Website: macys
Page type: customer-info-address
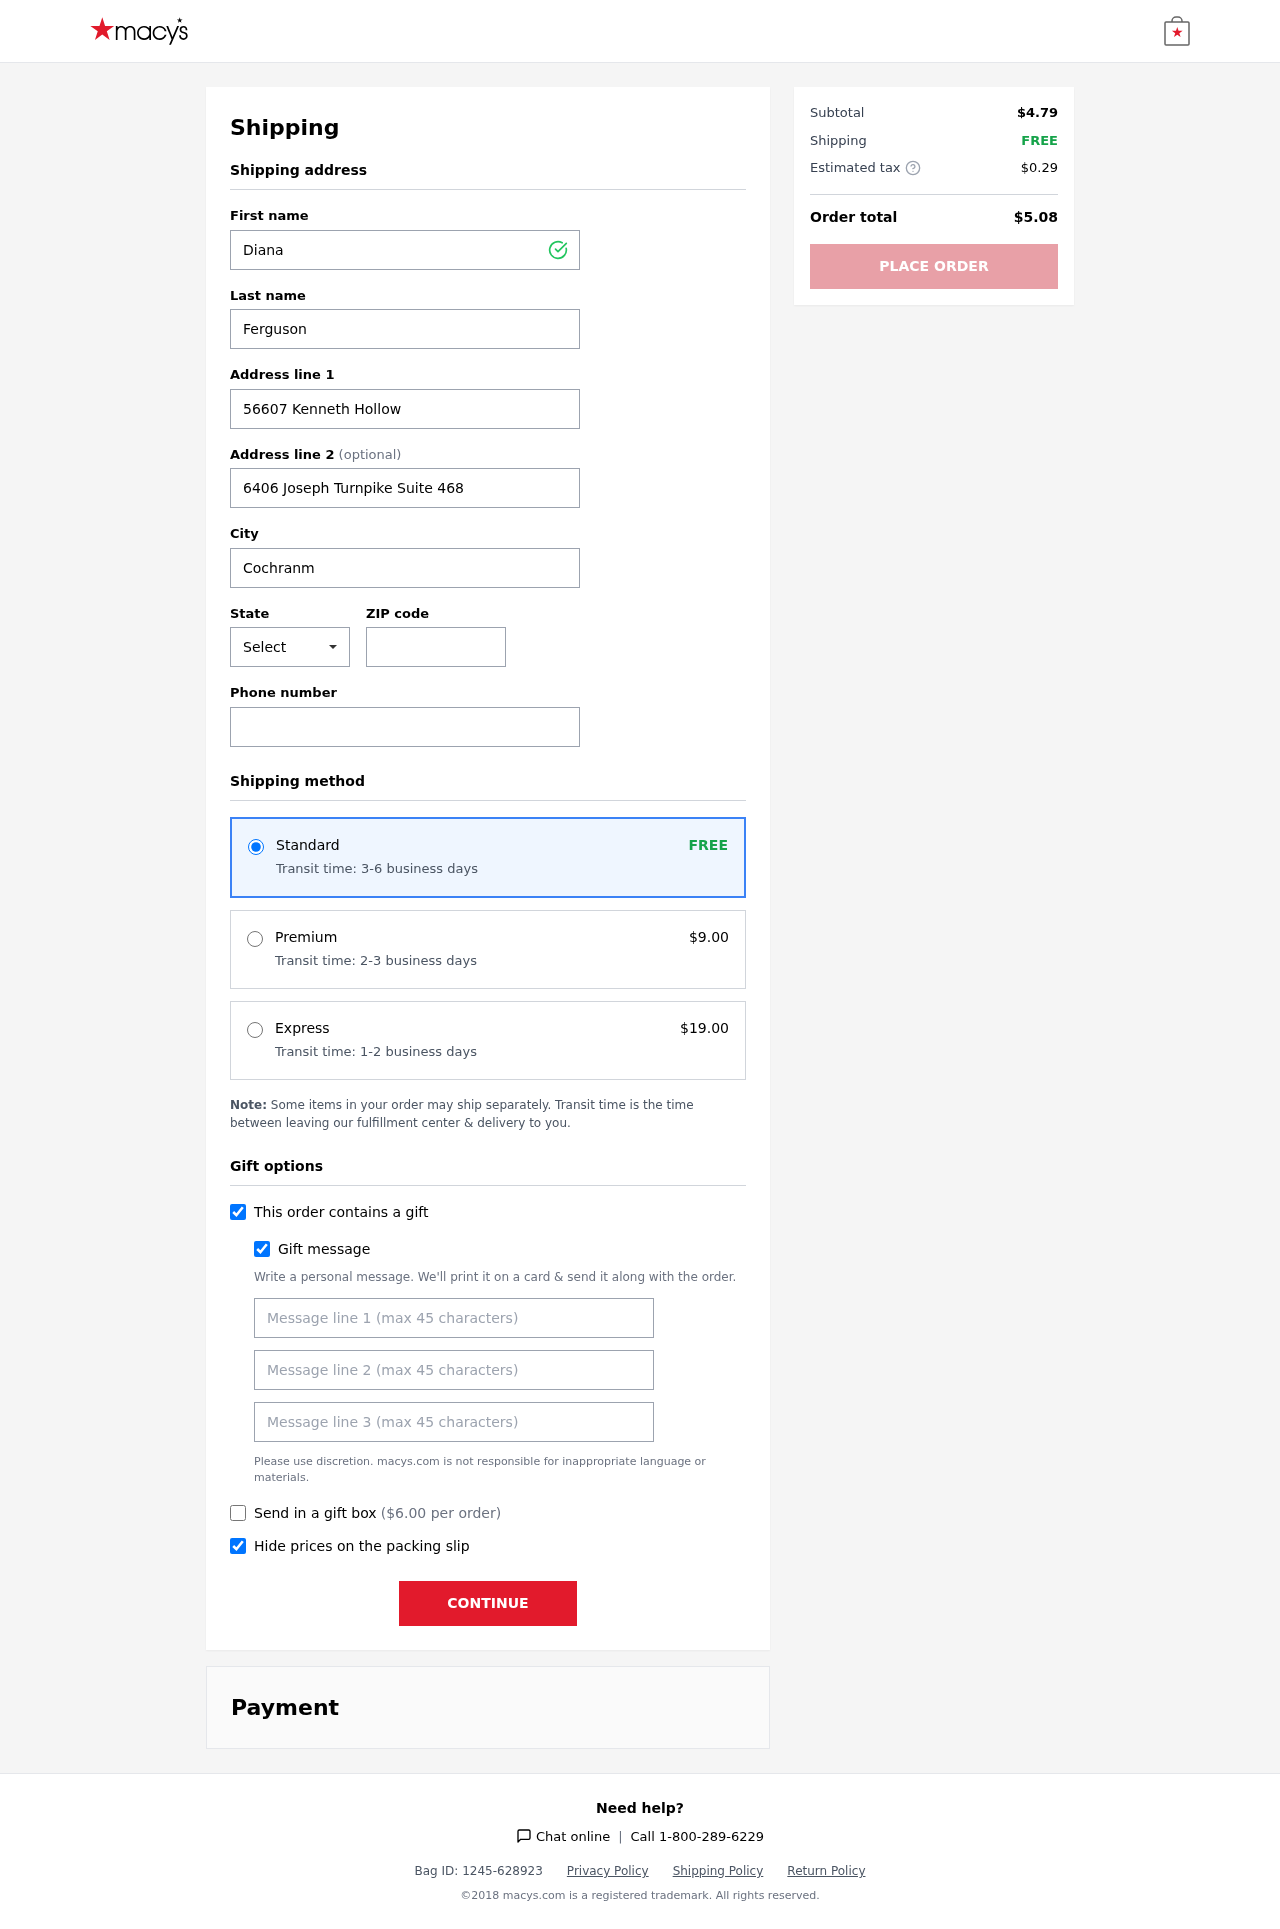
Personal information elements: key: PII_CITY
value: Cochranmouth
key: PII_FIRSTNAME
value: Diana
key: PII_GIFT_MESSAGE
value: Hey Emily! I thought this would be perfect for your morning smoothies—something smooth and delicious to brighten your day. Can’t wait to see you soon!  Diana
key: PII_LASTNAME
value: Ferguson
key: PII_PHONE
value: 8172187204
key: PII_POSTCODE
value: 34035
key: PII_STATE_ABBR
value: OK
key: PII_STREET
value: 56607 Kenneth Hollow
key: PII_STREET2
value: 6406 Joseph Turnpike Suite 468
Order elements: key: ORDER_SHIPPING_STANDARD
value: FREE
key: ORDER_SHIPPING_STANDARD_TIME
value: Transit time: 3-6 business days
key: ORDER_SHIPPING_PREMIUM
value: $9.00
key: ORDER_SHIPPING_PREMIUM_TIME
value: Transit time: 2-3 business days
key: ORDER_SHIPPING_EXPRESS
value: $19.00
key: ORDER_SHIPPING_EXPRESS_TIME
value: Transit time: 1-2 business days
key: ORDER_GIFT_BOX_FEE
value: $6.00
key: ORDER_SUBTOTAL
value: $4.79
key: ORDER_SHIPPING_COST
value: FREE
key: ORDER_TAX
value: $0.29
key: ORDER_TOTAL
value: $5.08